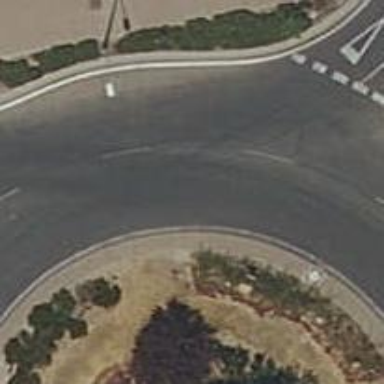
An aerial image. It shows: Residential road that intersects with roundabout.